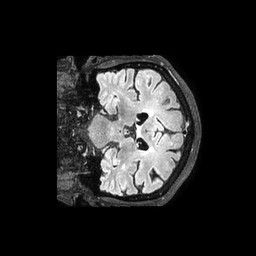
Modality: FLAIR
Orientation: coronal
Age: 66
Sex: male
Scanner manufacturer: philips
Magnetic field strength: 3 T
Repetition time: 4.8 s
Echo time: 0.34 s